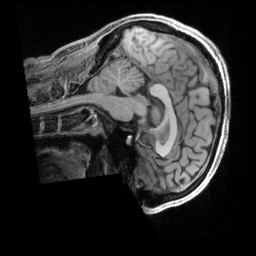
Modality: T1w
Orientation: sagittal
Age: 28
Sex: male
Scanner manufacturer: siemens
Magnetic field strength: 3 T
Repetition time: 2.5 s
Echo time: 0.00296 s